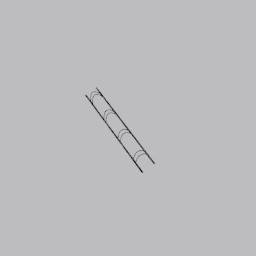
Label: appliances